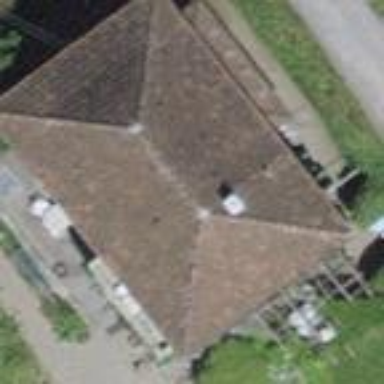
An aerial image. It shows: Detached building with hipped roof shape.